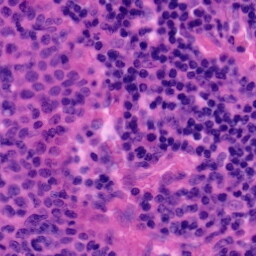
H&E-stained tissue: Tonsil